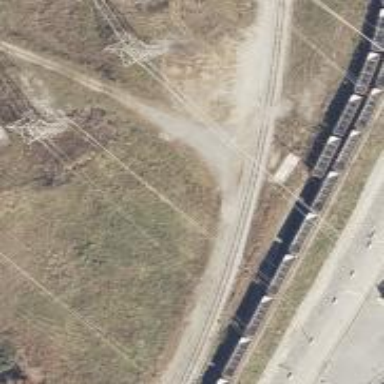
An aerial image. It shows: Railway spur service.